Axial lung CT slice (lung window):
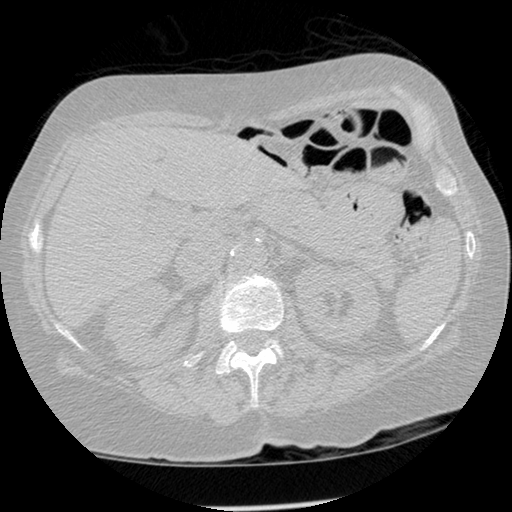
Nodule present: no